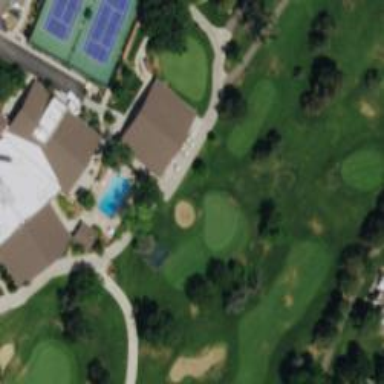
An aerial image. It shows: Well-maintained footway for golf carts with grade 1 tracktype.